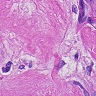
Metastatic tissue present: yes